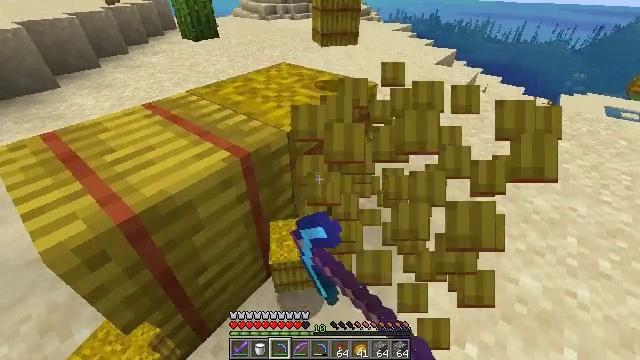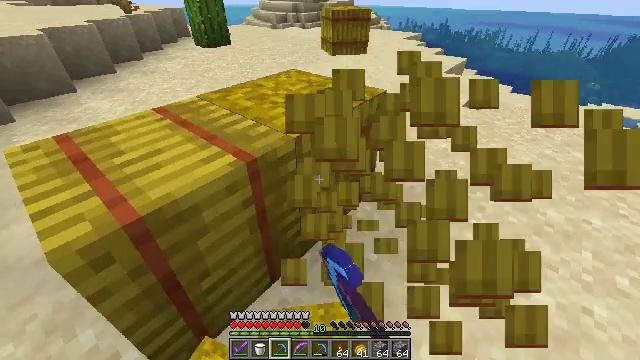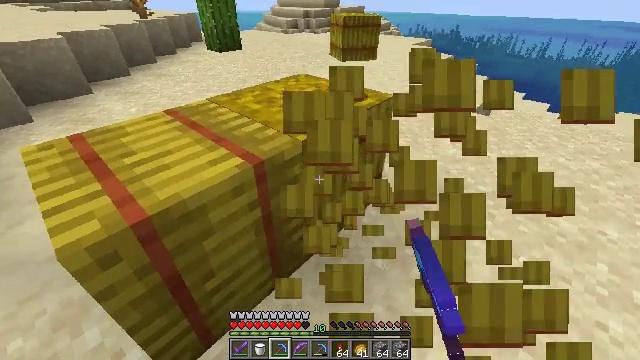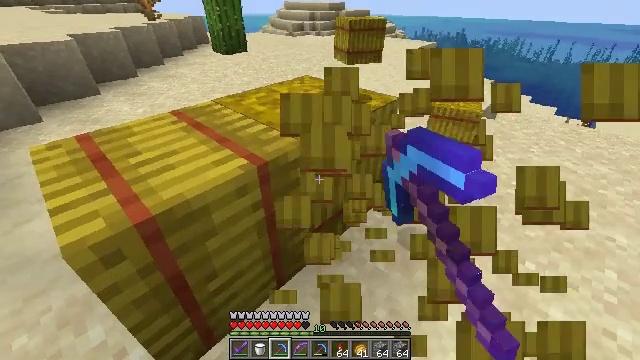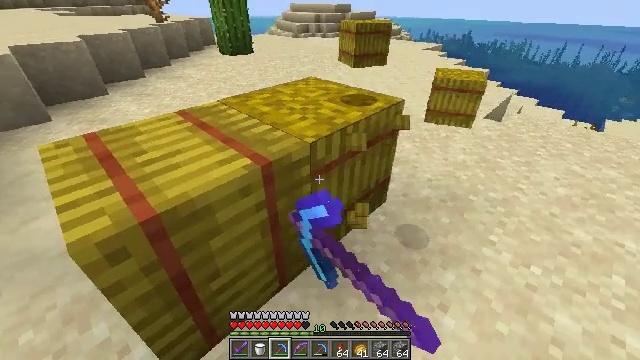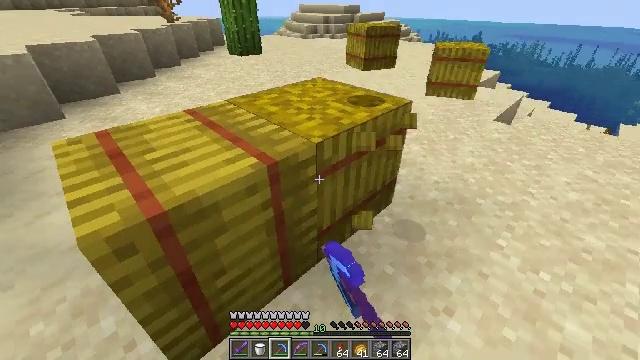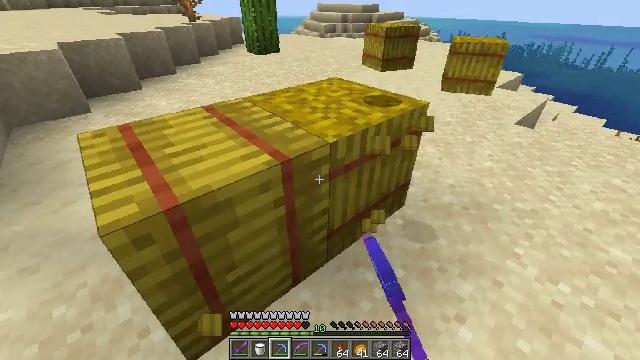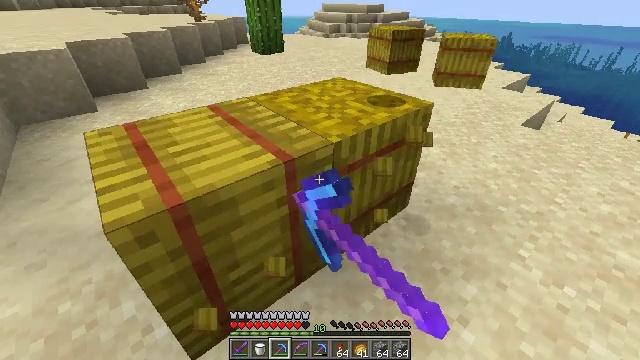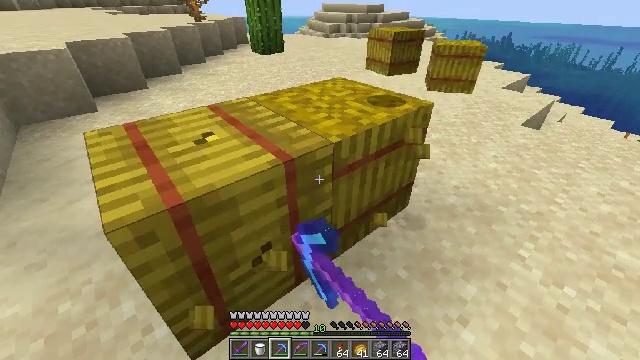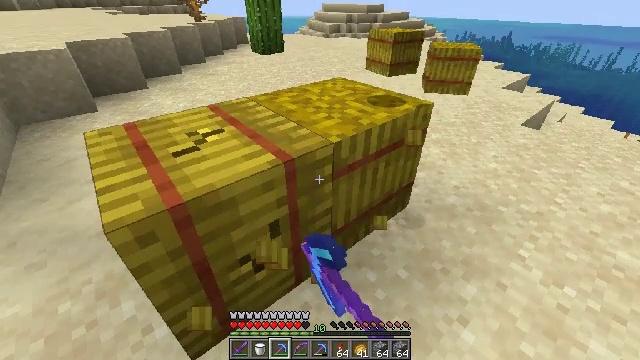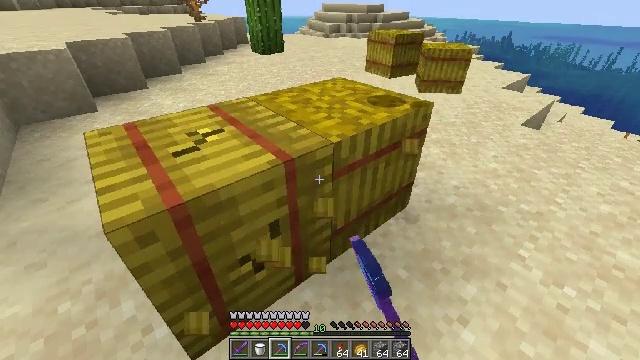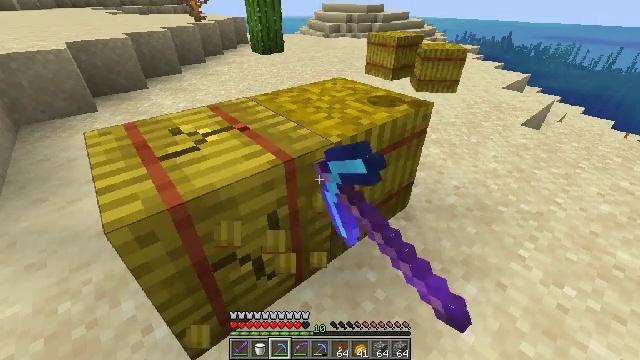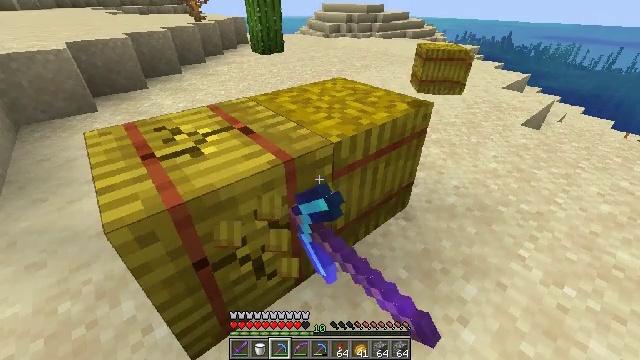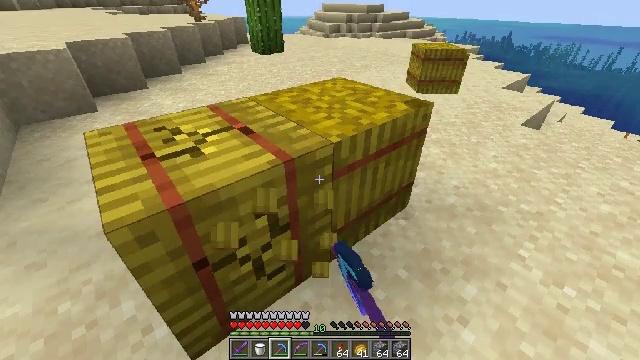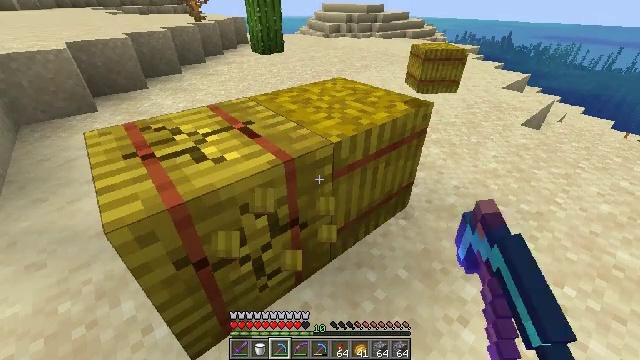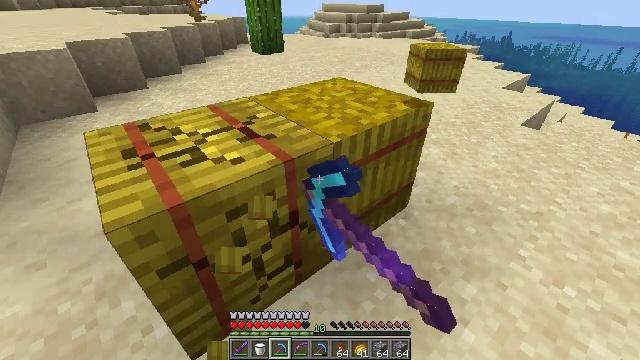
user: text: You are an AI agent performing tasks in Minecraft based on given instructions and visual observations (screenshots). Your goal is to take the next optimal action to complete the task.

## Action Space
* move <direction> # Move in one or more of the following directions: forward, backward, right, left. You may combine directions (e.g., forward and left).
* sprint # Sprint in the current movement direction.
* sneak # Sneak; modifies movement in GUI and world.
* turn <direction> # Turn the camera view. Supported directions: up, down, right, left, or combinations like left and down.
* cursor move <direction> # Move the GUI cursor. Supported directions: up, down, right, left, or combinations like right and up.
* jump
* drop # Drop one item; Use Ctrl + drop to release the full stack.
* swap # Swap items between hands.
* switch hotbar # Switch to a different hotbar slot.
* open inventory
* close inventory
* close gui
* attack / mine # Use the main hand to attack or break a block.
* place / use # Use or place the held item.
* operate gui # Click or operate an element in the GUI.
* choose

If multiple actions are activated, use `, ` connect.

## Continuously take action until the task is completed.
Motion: motion action
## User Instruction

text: Collect a hay block for crafting.
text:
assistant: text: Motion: turn left and up, attack / mine
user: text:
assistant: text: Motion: turn left, attack / mine
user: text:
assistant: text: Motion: turn left, attack / mine
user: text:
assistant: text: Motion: turn left, attack / mine
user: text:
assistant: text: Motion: turn left, attack / mine
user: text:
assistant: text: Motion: turn left, attack / mine
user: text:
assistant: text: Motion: attack / mine
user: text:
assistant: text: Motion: attack / mine
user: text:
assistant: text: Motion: attack / mine
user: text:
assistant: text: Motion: attack / mine
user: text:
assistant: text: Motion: attack / mine
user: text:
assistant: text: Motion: attack / mine
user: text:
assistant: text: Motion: attack / mine
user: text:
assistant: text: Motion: attack / mine
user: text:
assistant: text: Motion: attack / mine
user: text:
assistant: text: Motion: attack / mine
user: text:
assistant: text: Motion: attack / mine
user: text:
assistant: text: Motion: attack / mine
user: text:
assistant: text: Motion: attack / mine
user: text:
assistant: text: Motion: attack / mine
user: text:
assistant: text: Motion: attack / mine
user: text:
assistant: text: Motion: attack / mine
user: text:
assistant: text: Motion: attack / mine
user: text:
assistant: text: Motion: attack / mine
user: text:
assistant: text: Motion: attack / mine
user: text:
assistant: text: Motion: attack / mine
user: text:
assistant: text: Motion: attack / mine
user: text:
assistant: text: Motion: attack / mine
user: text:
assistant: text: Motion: turn right, attack / mine
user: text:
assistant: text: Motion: turn right, attack / mine